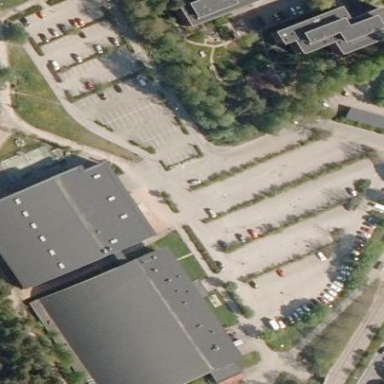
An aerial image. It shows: Sports center building equipped for badminton and squash activities.